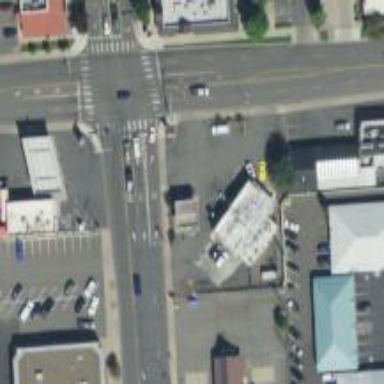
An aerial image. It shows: Convenience shop.